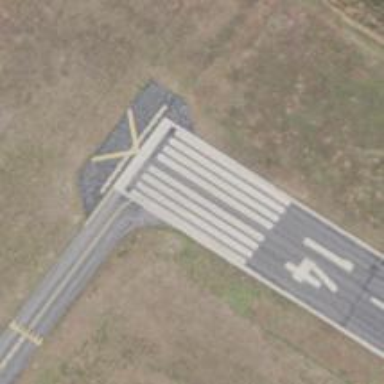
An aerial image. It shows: Runway surface made of asphalt at airport.